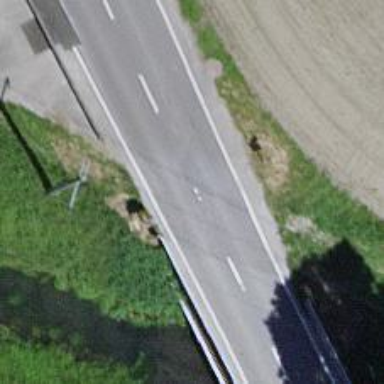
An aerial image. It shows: Tertiary road with bridge.